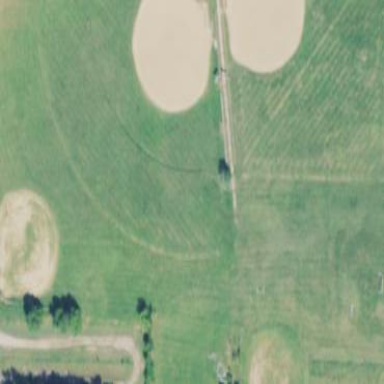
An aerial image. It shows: Baseball pitch for leisure and sports activities.